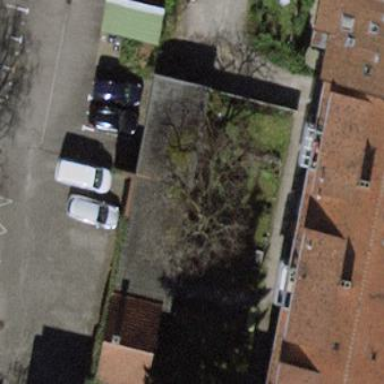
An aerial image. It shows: Shed building.